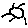
Label: sun